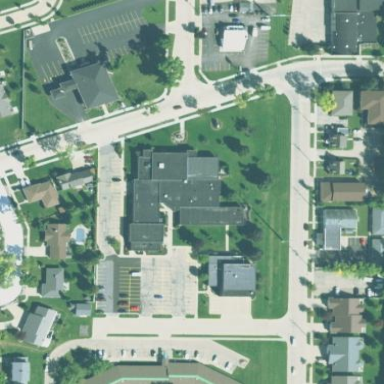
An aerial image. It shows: Community building.